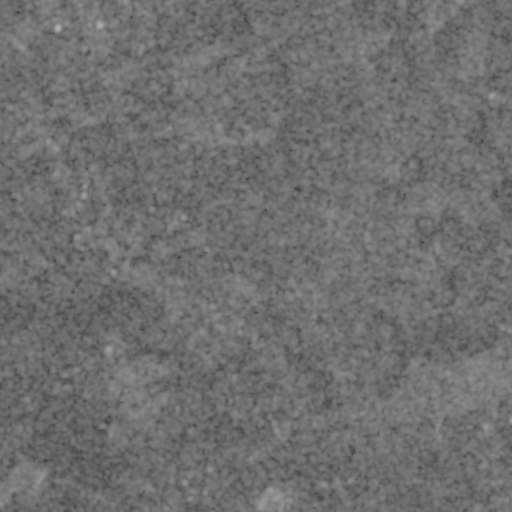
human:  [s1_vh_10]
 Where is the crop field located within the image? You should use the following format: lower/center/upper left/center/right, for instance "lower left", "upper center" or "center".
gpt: The crop field is located in the lower of the image.
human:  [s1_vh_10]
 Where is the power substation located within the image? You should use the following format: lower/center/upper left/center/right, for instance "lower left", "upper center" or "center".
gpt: The power substation is located in the lower center of the image.
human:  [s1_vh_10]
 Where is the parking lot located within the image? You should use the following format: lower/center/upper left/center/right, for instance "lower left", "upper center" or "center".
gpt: There is no parking lot in the image.

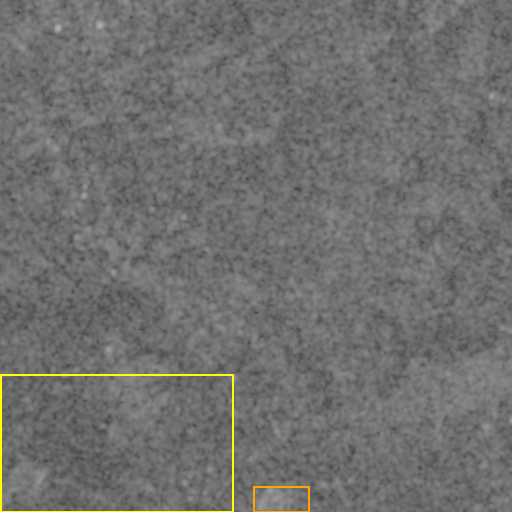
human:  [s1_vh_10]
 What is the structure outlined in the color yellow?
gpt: The structure outlined in yellow is a crop field.
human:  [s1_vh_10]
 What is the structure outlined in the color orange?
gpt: The structure outlined in orange is a power substation.
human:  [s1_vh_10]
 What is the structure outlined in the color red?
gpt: There is no red outline.